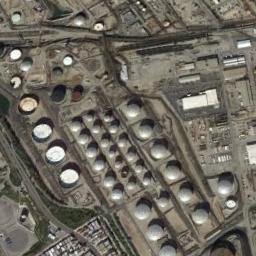
Label: storage tanks